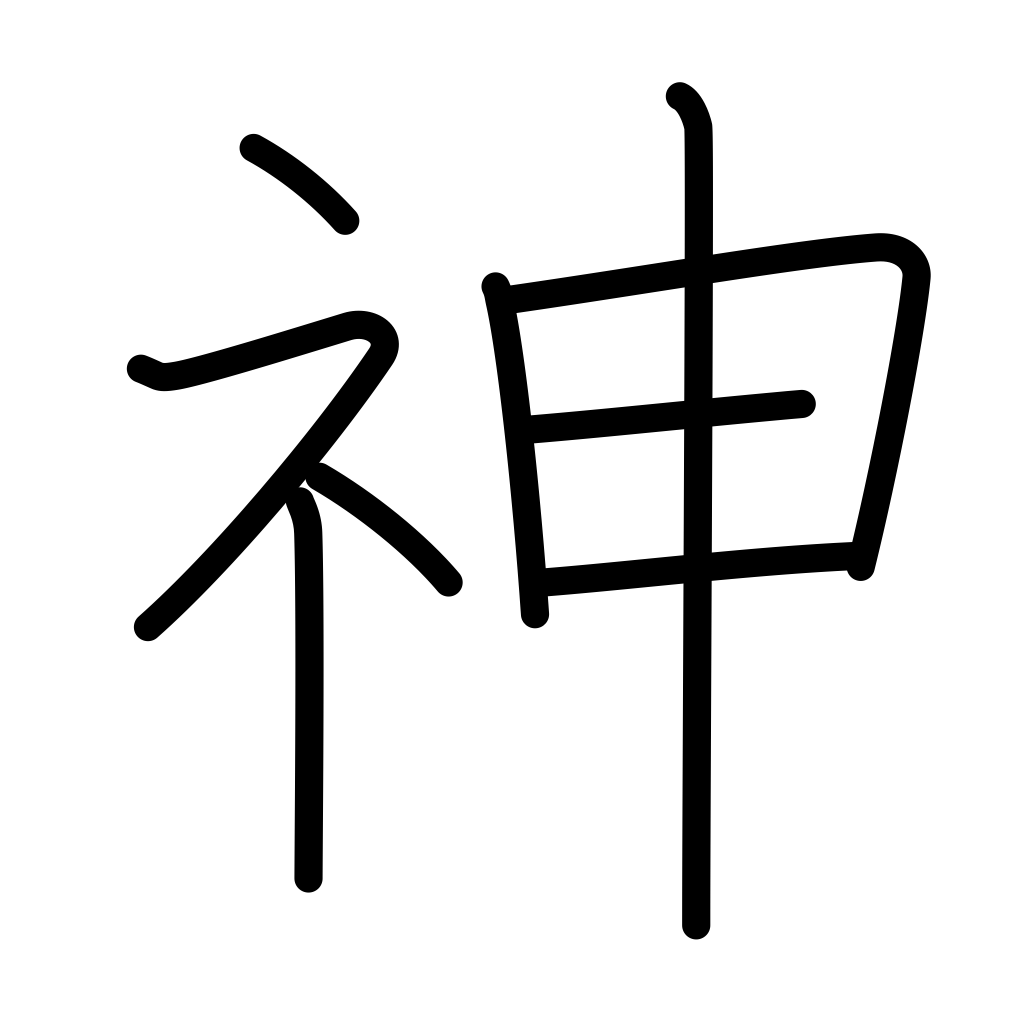
Meaning: spirit